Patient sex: F
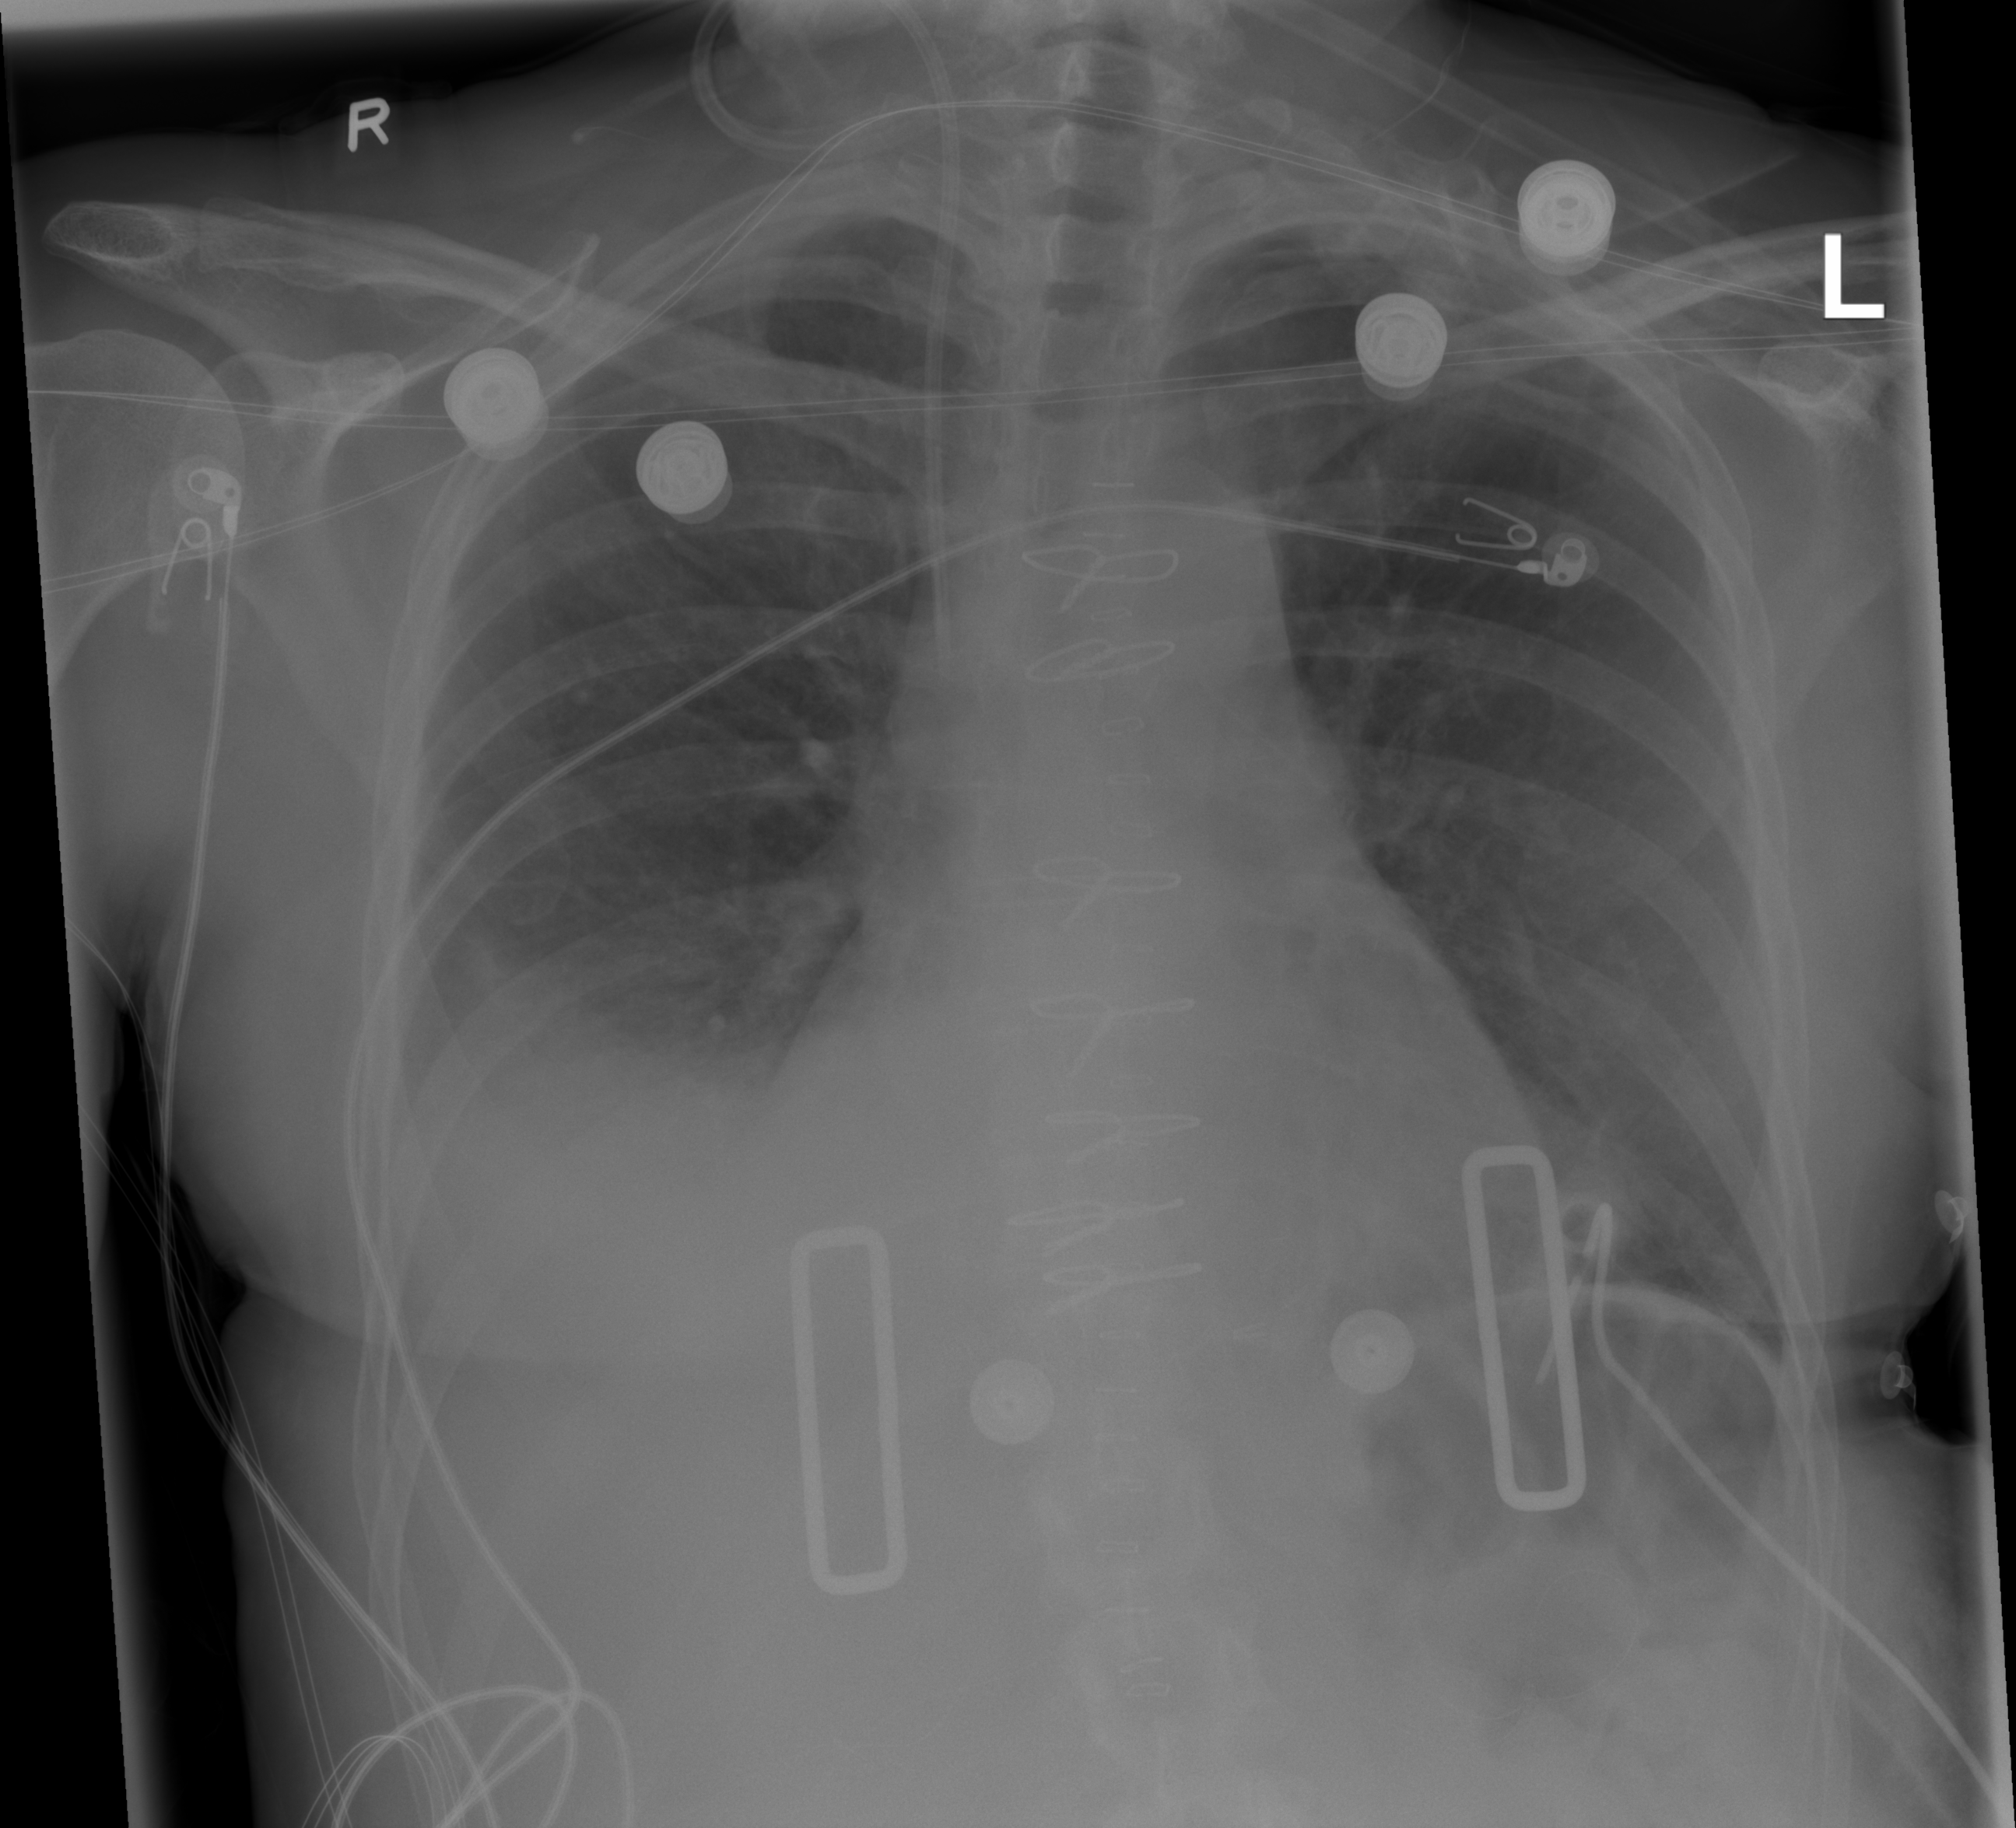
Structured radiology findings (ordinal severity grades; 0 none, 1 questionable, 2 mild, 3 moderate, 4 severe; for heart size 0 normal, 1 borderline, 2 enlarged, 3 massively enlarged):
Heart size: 2
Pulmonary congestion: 0
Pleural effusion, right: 3
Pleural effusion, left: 0
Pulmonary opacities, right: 0
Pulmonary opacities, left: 0
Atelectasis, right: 2
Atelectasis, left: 2